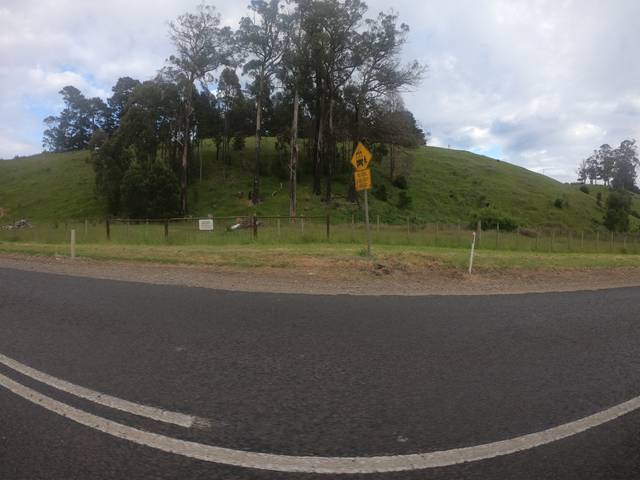
Region: Australia
Coordinates: -41.181, 146.19